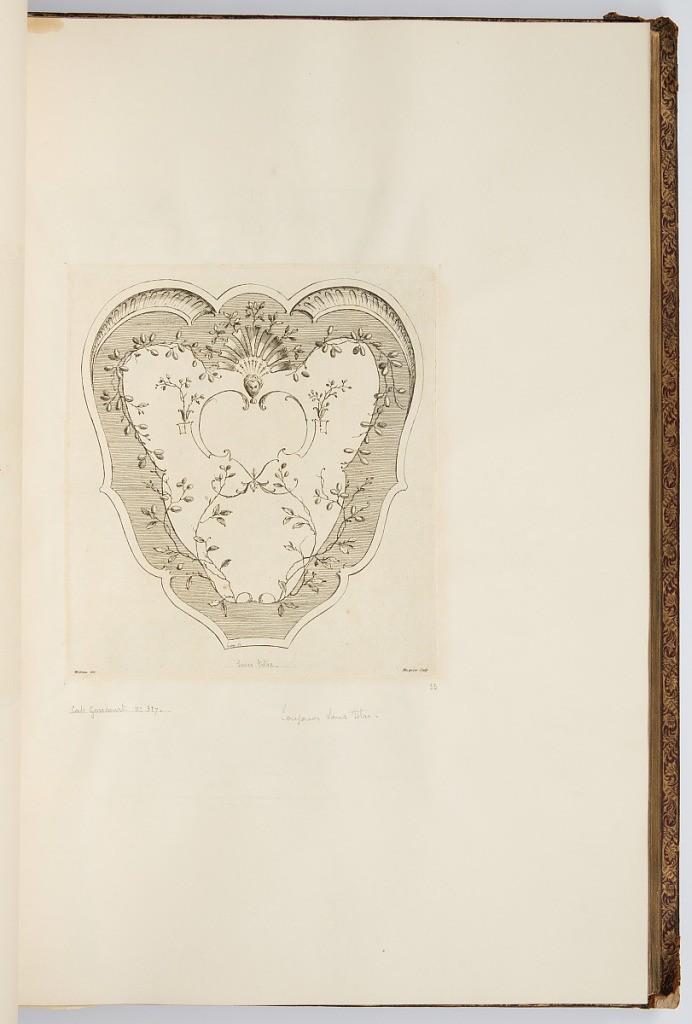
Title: Heart Shaped Cartouche
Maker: Antoine Watteau, French, 1684–1721
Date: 1723-1735
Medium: Etching on laid paper
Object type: Bound print
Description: Heart shaped cartouche with arabesque ornaments and motifs including garlands and a mascaron. The plate is signed; a graphite inscription indicates this plate is "sans titre" (without title).